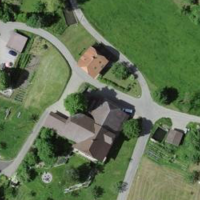
EUNIS habitat code: 55
Species observed at this site:
Aesculus hippocastanum